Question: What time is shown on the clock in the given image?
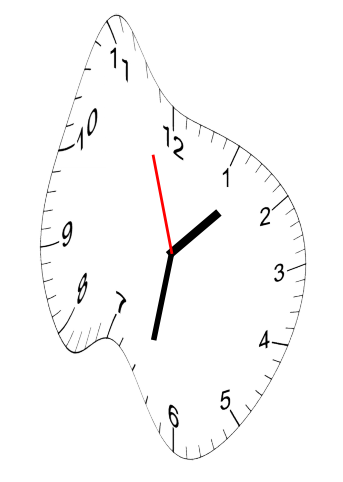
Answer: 01:31:57